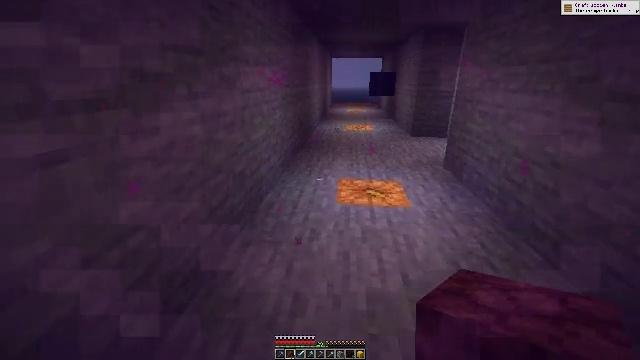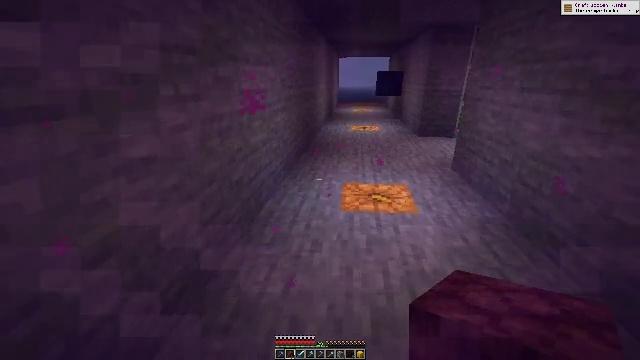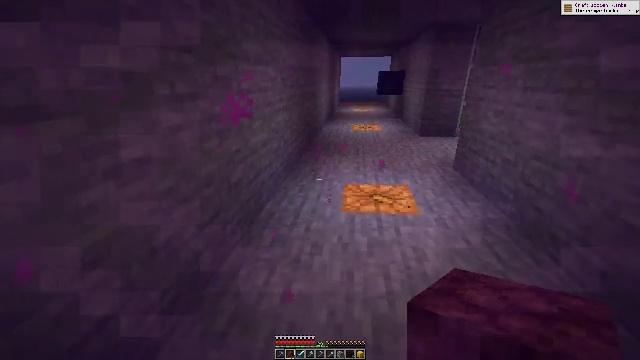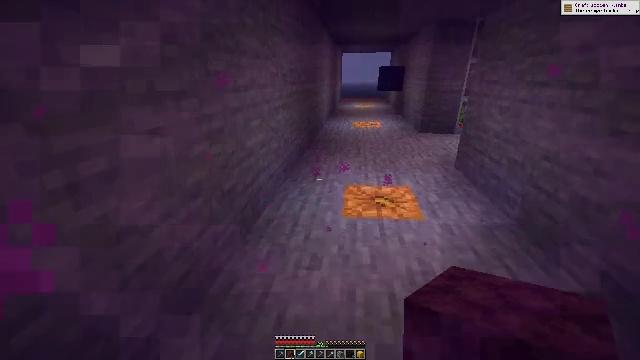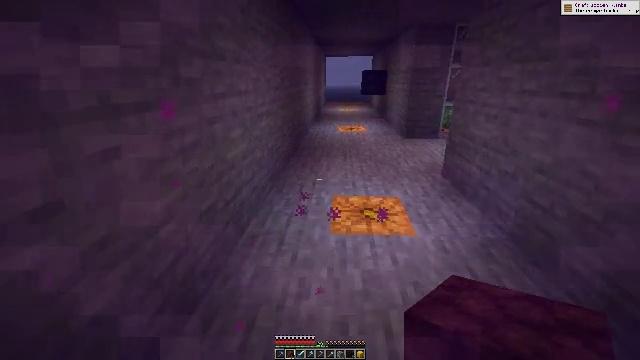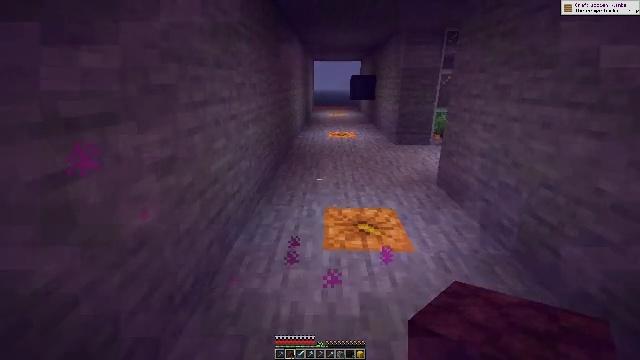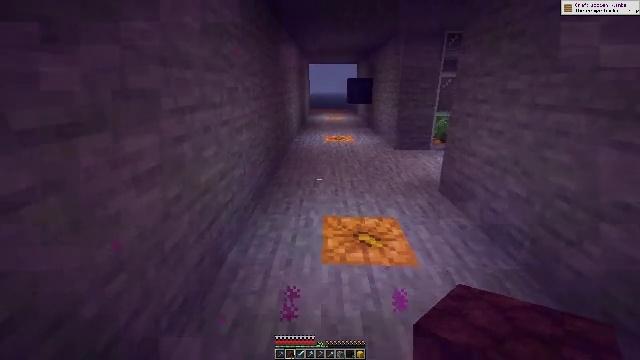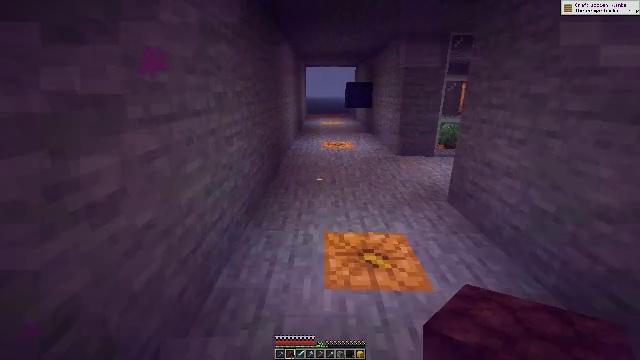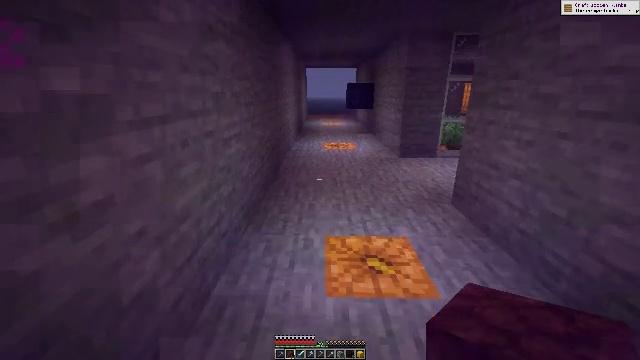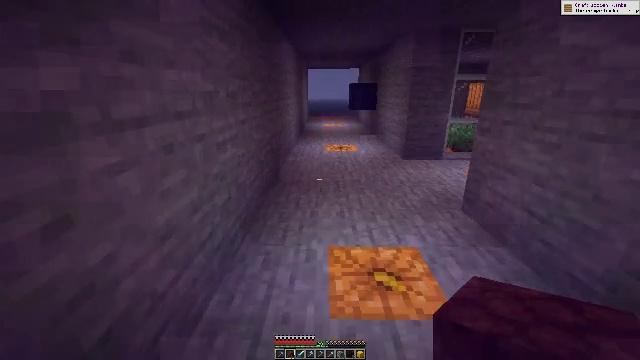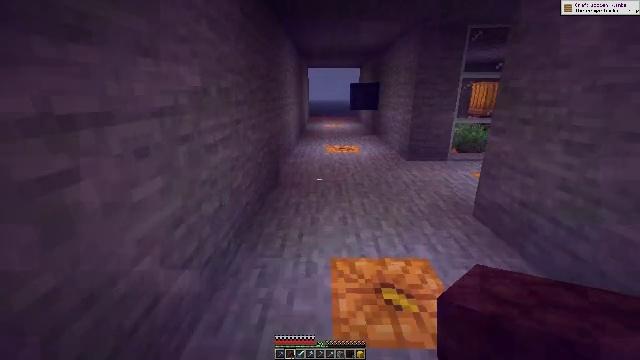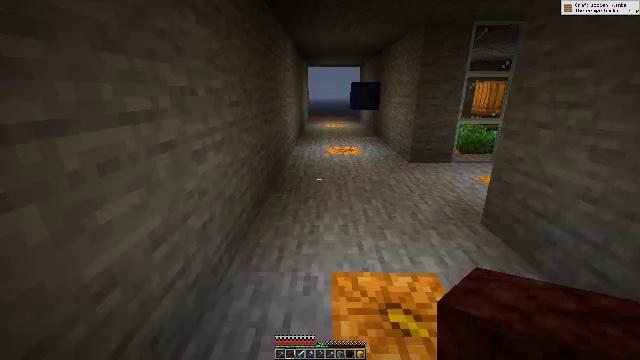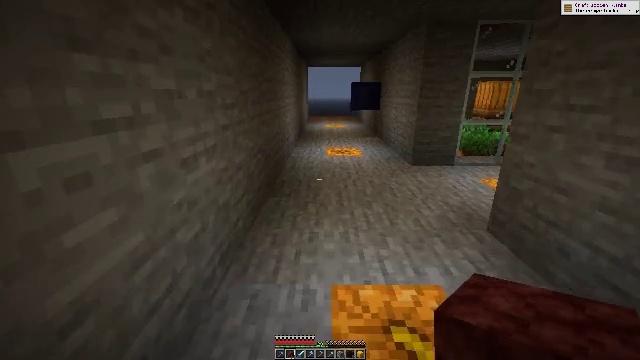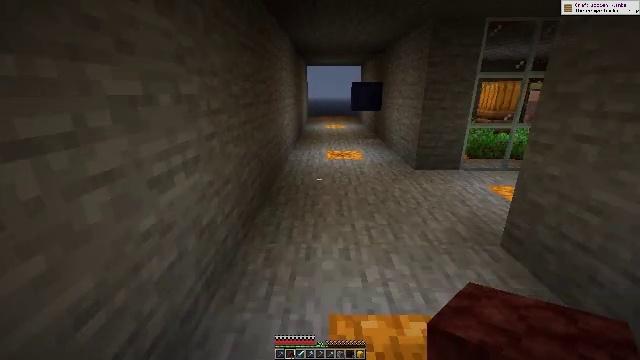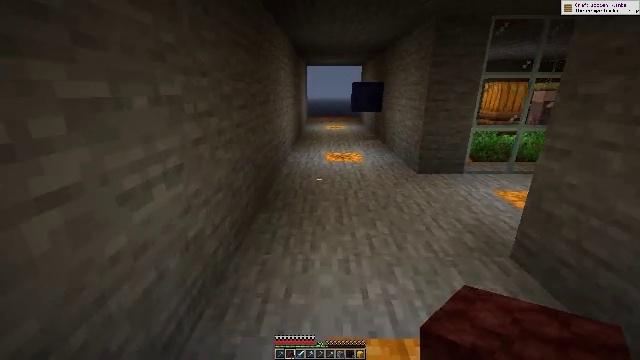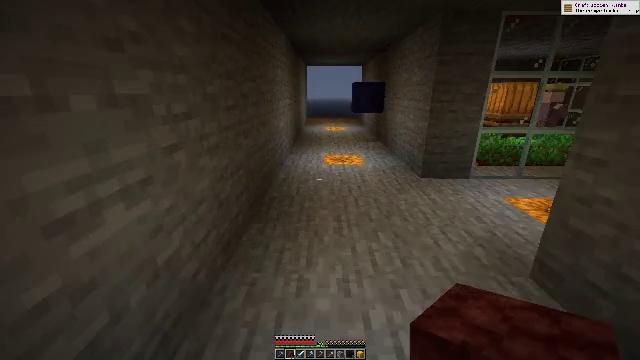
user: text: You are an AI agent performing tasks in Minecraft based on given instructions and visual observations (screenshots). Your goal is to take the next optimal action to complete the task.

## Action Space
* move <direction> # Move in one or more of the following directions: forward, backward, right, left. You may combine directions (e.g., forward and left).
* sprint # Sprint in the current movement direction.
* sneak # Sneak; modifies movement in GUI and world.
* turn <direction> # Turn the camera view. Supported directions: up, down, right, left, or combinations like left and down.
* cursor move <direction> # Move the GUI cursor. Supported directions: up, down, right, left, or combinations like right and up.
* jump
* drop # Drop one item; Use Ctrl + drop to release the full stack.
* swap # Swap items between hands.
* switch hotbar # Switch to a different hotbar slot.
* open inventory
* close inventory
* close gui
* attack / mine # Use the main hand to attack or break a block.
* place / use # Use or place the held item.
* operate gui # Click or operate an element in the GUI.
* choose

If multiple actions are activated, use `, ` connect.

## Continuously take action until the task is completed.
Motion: motion action
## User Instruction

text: Gather vines from trees or structures.
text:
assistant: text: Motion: move forward
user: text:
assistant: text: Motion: move forward
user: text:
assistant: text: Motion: move forward
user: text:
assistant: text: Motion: move forward, turn right and up
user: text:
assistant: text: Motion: move forward, turn right
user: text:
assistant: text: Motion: move forward
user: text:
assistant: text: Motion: move forward
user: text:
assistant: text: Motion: move forward
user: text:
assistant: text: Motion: move forward
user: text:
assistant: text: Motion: move forward
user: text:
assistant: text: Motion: move forward
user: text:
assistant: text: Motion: move forward
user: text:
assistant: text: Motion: move forward
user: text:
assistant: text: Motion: move forward
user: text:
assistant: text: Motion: move forward
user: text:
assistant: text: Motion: move forward
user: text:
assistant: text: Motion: move forward
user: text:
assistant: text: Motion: move forward
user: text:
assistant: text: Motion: move forward, turn right
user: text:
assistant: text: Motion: move forward, turn right
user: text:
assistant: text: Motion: move forward, turn right
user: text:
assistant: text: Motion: move forward, turn right
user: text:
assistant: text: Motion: move forward
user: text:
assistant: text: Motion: move forward and move left
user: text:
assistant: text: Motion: move forward and move left, turn right
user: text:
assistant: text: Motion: move forward and move left, turn right
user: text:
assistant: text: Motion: move forward and move left, turn right
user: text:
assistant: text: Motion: move forward and move left, turn right
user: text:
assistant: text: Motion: move forward and move left, turn right
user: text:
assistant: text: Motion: move forward and move left